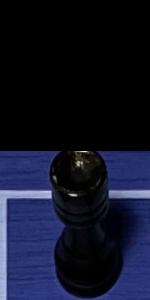
Label: Rook_Black